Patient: sex M, age 78
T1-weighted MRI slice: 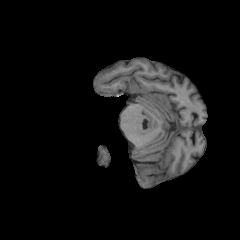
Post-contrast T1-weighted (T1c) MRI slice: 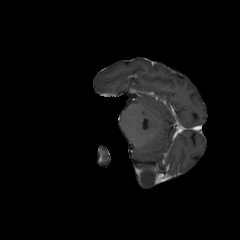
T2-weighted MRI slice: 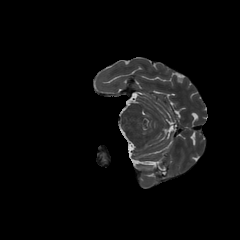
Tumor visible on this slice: no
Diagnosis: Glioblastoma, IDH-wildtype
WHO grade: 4